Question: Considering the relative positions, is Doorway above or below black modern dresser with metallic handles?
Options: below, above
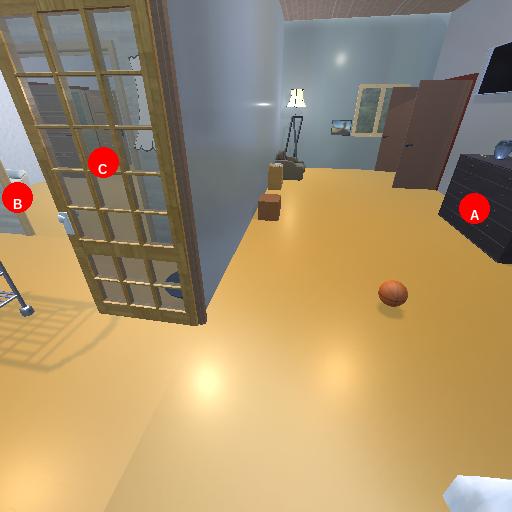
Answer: below